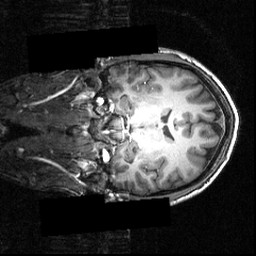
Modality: T1w
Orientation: coronal
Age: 24
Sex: male
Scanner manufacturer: siemens
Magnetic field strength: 3.951 T
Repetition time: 1.5 s
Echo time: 0.00335 s